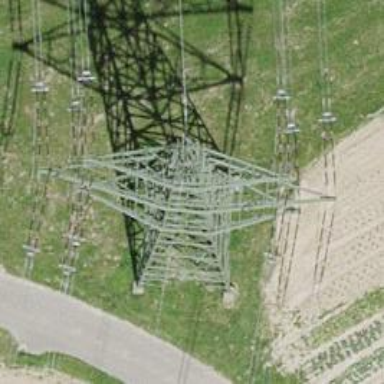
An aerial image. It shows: Towering power structure.